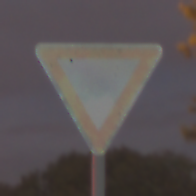
Verkehrszeichen: VorfahrtGewaehren
Umgebung: Outdoor, Suburban
Tageszeit: Night
Wetter: PartlyCloudy
Licht: Artificial
Jahreszeit: NotSpecified
Kontrast: HighContrast